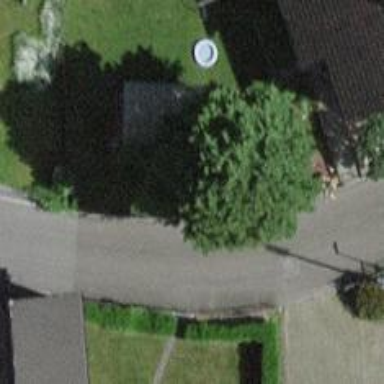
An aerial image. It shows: Asphalt road in residential area.